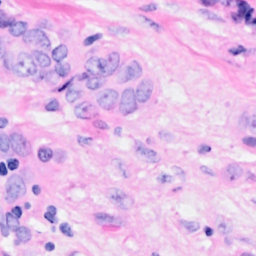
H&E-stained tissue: Breast